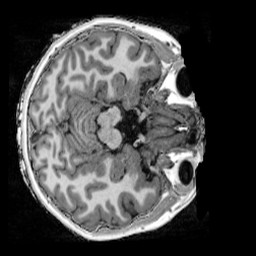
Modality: UNIT1_denoised
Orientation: axial
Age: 12
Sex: female
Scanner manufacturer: siemens
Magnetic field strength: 3 T
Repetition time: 4 s
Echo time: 0.00303 s